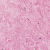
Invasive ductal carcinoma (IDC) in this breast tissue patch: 0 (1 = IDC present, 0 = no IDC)